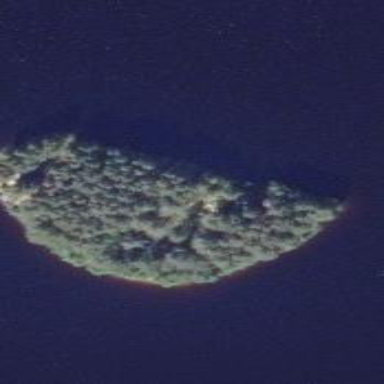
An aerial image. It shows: Islet.